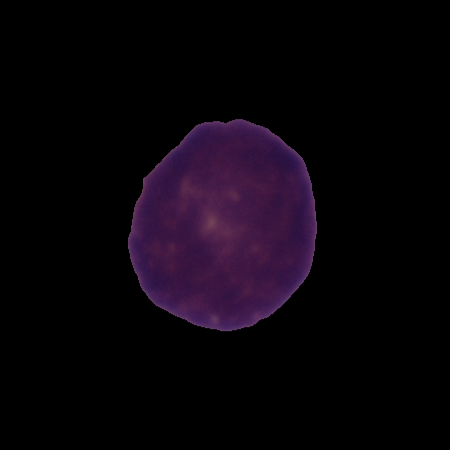
Label: cancer